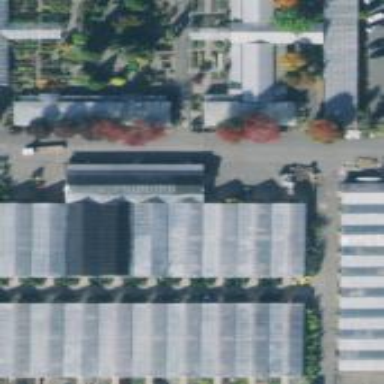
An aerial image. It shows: Greenhouse used for horticulture.